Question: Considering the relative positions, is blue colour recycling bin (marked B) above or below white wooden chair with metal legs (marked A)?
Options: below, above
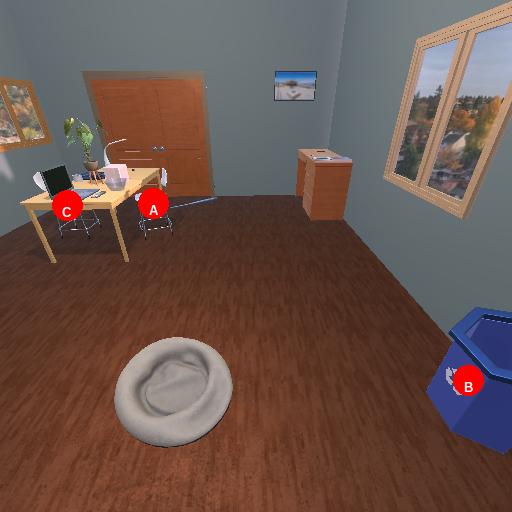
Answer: below